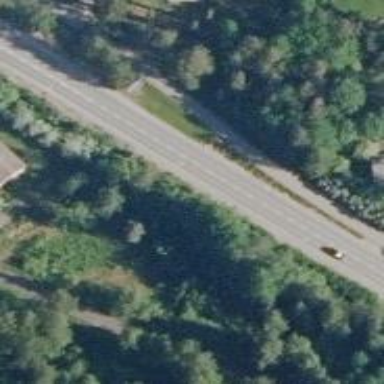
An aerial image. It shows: Asphalt road classified as trunk highway.